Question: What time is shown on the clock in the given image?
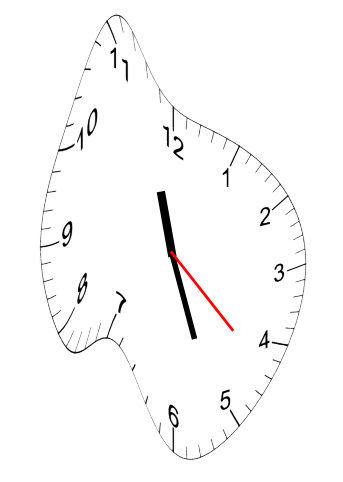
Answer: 11:26:22